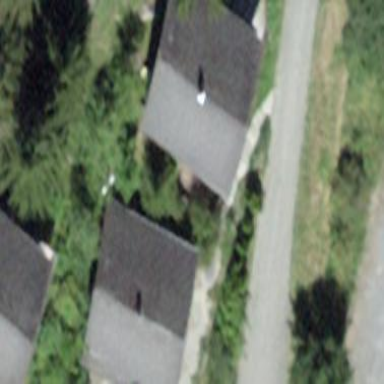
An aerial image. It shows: Detached building.